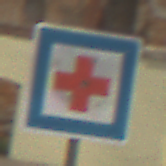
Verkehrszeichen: ErsteHilfe
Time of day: Midday
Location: Outdoor (Suburban)
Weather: PartlyCloudy
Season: NotSpecified
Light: Natural